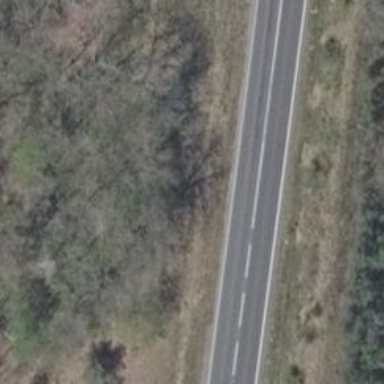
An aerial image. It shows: Asphalt motorway with primary highway classification.